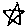
Label: star